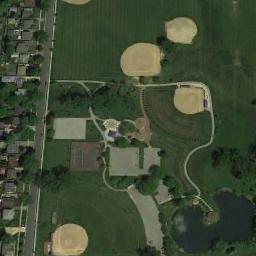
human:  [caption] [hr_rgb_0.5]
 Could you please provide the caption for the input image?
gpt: Four baseball diamonds and many buildings are on both side of a road .

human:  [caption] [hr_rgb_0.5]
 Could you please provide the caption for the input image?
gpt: Four baseball diamonds of different sizes on the lawn with some trees while a lake and the residential area beside .

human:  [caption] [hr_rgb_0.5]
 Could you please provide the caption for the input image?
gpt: There are four baseball diamonds in the grass surrounded by the houses、 forests and roads .

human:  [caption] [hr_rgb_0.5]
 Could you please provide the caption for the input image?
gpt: There are five baseball fields in this picture .

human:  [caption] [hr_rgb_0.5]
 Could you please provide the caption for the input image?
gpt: Many buildings are next to  the four baseball diamonds .